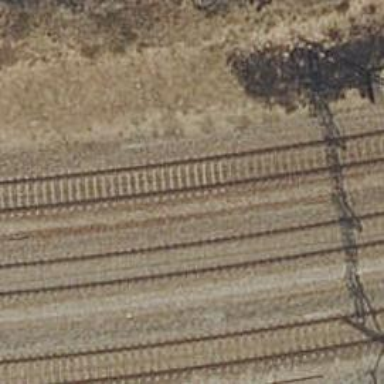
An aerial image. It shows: Railway with electrified contact lines.